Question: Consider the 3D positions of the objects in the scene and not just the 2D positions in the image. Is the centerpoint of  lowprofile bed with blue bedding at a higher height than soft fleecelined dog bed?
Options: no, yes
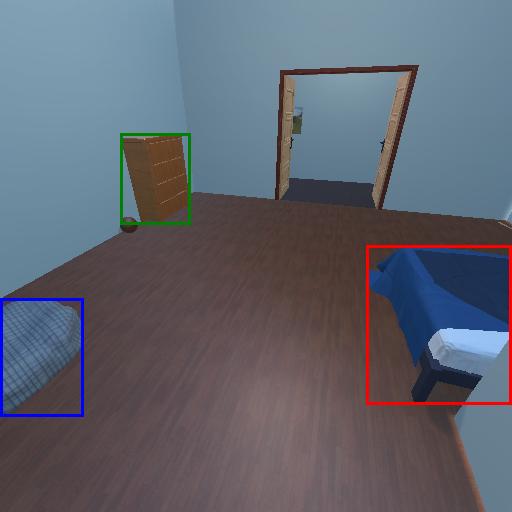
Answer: no